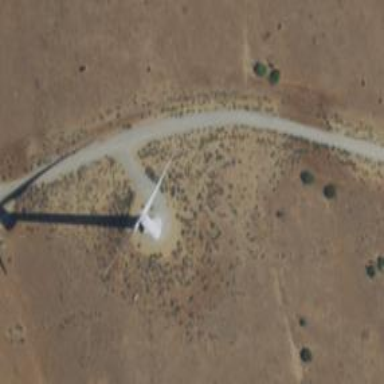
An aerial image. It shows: Wind turbine generator that utilizes wind as its source for generating electricity. It is of the horizontal axis type.